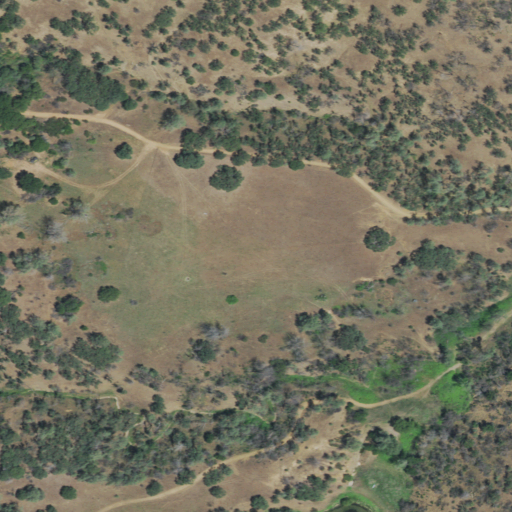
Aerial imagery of plain(s) in California named Smith Flat containing shrub, grassland, and open development